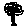
Label: tree